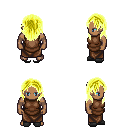
a pixel art fantasy rpg character, male body template, human, dark skin, brown tunic, robe skirt, gold long hairstyle, gray slippers, four views (front, back, left, right), 2x2 character sprite sheet, small pixel art, hard edges, no anti-aliasing